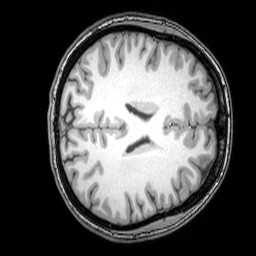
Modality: T1w
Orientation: axial
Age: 24
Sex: female
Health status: healthy
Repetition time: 0.081 s
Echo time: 0.037 s